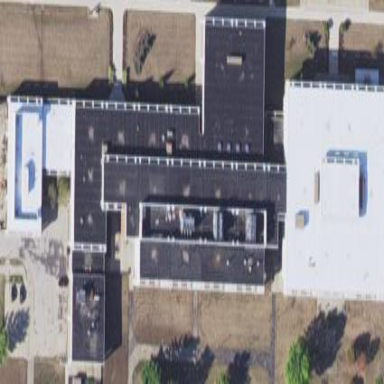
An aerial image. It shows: College building.